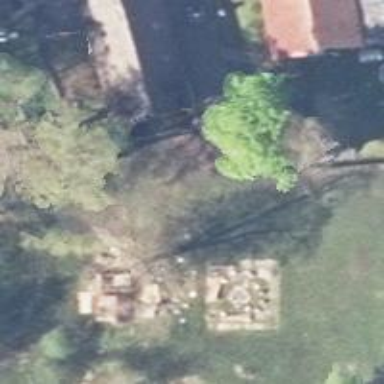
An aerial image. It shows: Watermill.